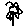
Label: flower